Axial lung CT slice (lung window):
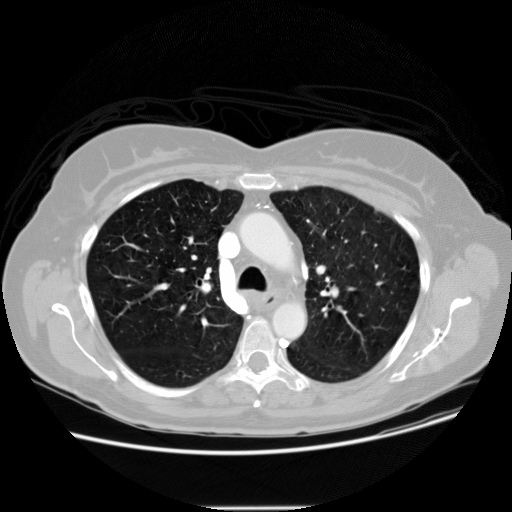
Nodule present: no